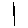
Label: line